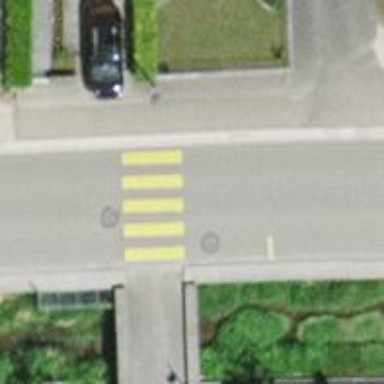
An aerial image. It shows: Marked crossing on the road.